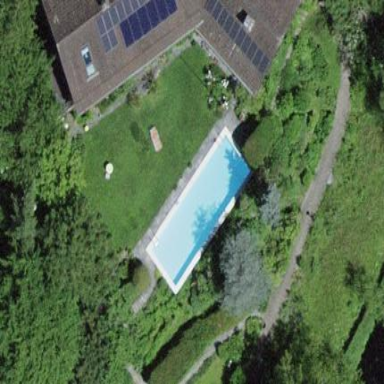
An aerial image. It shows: Swimming pool located in leisure land.